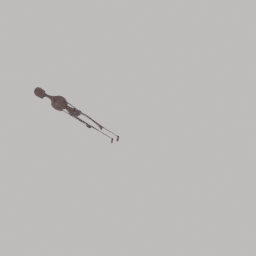
Label: people